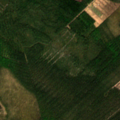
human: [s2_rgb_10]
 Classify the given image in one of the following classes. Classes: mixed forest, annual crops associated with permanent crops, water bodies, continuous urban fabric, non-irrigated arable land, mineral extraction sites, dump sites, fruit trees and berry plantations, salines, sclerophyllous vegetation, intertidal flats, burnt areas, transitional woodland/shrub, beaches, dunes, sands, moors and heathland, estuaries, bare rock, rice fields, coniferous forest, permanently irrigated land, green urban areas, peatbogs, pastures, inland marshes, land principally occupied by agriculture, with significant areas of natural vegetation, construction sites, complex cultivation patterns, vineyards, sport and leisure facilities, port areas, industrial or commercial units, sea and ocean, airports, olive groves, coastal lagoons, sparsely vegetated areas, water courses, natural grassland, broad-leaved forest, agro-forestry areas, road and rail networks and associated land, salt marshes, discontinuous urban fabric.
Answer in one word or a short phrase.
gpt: land principally occupied by agriculture, with significant areas of natural vegetation, coniferous forest, mixed forest, transitional woodland/shrub